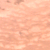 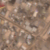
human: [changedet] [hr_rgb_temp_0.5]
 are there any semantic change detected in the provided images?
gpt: A large urban area appears in the desert.